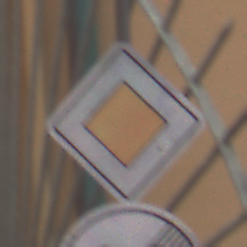
Verkehrszeichen: Vorfahrtsstrasse
Zusatzzeichen unten: EndeGeschwindigkeit90
Umgebung: Outdoor, Urban
Tageszeit: Midday
Wetter: Overcast
Licht: Natural
Jahreszeit: NotSpecified
Kontrast: LowContrast